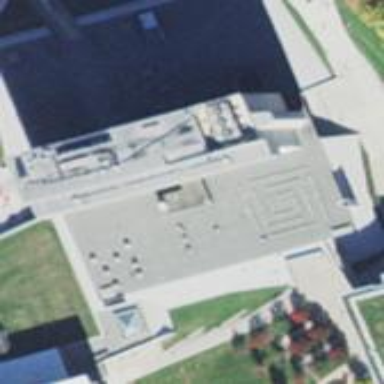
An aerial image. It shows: University building.